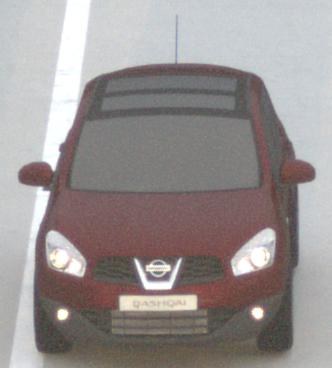
Make: Nissan
Model: Qashqai 1.6
Detailed model: Qashqai (J10)
Model produced from: 2010/03
Model produced until: 2010/08
Doors: 5
Color: red
Road condition: dry road
Daytime: sunrise or sunset
Contrast: low contrast